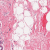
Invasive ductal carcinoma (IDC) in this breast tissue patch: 0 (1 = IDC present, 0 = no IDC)